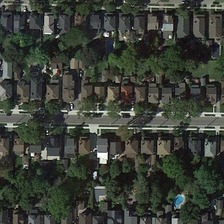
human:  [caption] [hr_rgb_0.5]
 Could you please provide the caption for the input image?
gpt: on both sides of the road were rows of gray roofs .

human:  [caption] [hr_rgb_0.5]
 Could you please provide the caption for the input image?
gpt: a lot of green trees are planted around the neighborhood .

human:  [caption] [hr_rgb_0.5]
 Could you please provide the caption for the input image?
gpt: on both sides of the road were rows of gray roofs .

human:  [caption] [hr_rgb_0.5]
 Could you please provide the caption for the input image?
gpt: a lot of green trees are planted around the neighborhood .

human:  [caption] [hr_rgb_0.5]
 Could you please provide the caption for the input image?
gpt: on both sides of the road were rows of gray roofs .